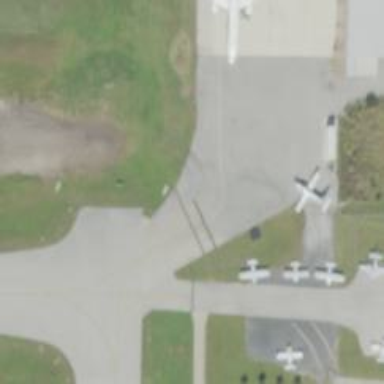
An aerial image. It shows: Image of taxiway at airport.